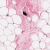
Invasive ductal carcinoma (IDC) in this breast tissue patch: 0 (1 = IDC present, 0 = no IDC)